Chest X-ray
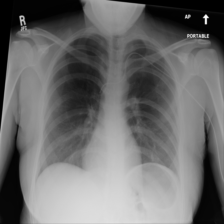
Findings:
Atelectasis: negative
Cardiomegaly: negative
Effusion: negative
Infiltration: negative
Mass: negative
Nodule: negative
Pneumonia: negative
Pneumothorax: negative
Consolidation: negative
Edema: negative
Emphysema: negative
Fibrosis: negative
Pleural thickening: negative
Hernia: negative